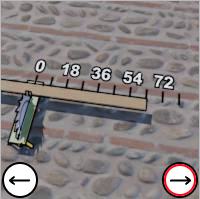
Task: length
Answer: 63
First scale value: 18.0